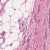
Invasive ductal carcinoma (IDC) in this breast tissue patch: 1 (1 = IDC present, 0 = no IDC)